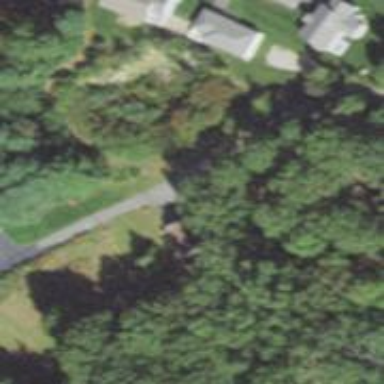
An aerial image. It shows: Residential driveway designated as service road.